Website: bh-photo
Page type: billing-address
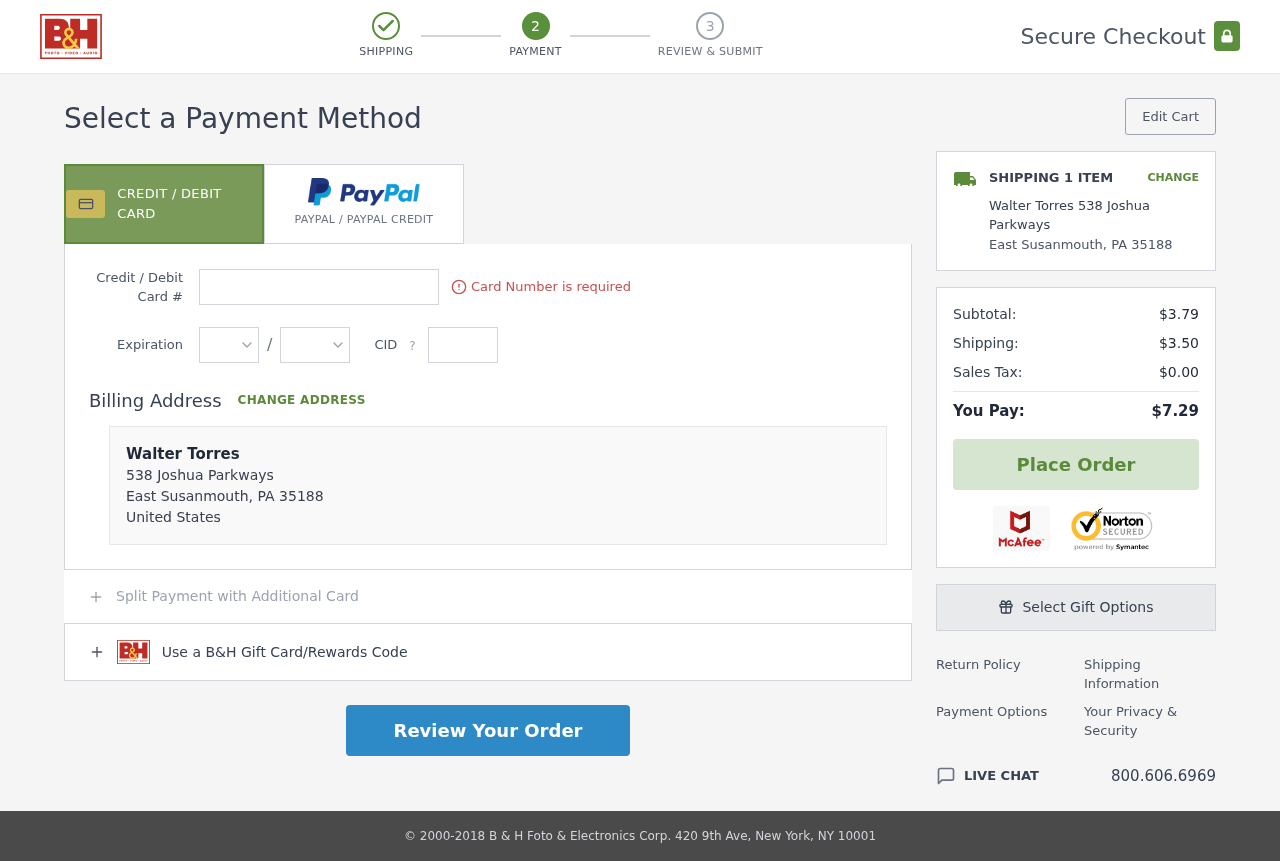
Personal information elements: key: PII_CARD_CVV
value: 698
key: PII_CARD_EXPIRY_MONTH
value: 02
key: PII_CARD_EXPIRY_YEAR
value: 26
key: PII_CARD_NUMBER
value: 4997 4539 9231 3849
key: PII_CITY
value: East Susanmouth
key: PII_COUNTRY
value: United States
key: PII_FULLNAME
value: Walter Torres
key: PII_FULLNAME2
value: Walter Torres
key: PII_POSTCODE
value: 35188
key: PII_STATE_ABBR
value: PA
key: PII_STREET
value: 538 Joshua Parkways
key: PII_POSTCODE_FULL
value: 35188
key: PII_POSTCODE_NUMERIC
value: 35188
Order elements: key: ORDER_NUM_ITEMS
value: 1
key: ORDER_SUBTOTAL
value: $3.79
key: ORDER_SHIPPING_COST
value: $3.50
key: ORDER_TAX
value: $0.00
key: ORDER_TOTAL
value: $7.29